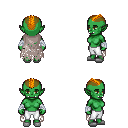
a pixel art fantasy rpg character, female body template, orc, green skin, gray tattered cape, white pants, dark blonde short mohawk hairstyle, white cloth bandages, white slippers, four views (front, back, left, right), 2x2 character sprite sheet, small pixel art, hard edges, no anti-aliasing